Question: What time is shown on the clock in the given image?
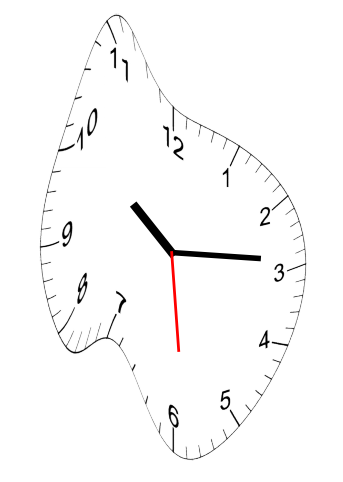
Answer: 10:14:29